Question: This question is a followup to one I asked some time ago:
<URL>
After experimentation, I've discovered some behavior which may be intended, or may be a bug, but either way is not desired by me. SSCCE:
'''
import java.awt.BasicStroke;
import java.awt.Color;
import java.awt.EventQueue;
import java.awt.Graphics;
import java.awt.Graphics2D;
import java.awt.RenderingHints;
import java.awt.geom.GeneralPath;
import javax.swing.JFrame;
import javax.swing.JPanel;
public class CornerTest {
private JFrame frame;
public static void main(String[] args) {
EventQueue.invokeLater(new Runnable() {
public void run() {
try {
CornerTest window = new CornerTest();
window.frame.setVisible(true);
} catch (Exception e) {
e.printStackTrace();
}
}
});
}
public CornerTest() {
initialize();
}
private void initialize() {
frame = new JFrame();
frame.setBounds(100, 100, 450, 300);
frame.setDefaultCloseOperation(JFrame.EXIT_ON_CLOSE);
JPanel panel = new JPanel() {
protected void paintComponent(Graphics g) {
GeneralPath path;
Graphics2D g2d = (Graphics2D) g;
g2d.setRenderingHint(RenderingHints.KEY_ANTIALIASING,
RenderingHints.VALUE_ANTIALIAS_ON);
g2d.setStroke(new BasicStroke(15.5f, BasicStroke.CAP_ROUND, BasicStroke.JOIN_ROUND));
g2d.setColor(Color.BLACK);
path = new GeneralPath();
path.moveTo(100, 100);
path.lineTo(200, 100);
path.lineTo(100, 50);
g2d.draw(path);
}
};
frame.setBackground(Color.CYAN);
frame.add(panel);
}
}
'''
By taking the line 'path.lineTo(100, 50);' and playing with the second argument, we can change the angle of the path drawn. See the image below for various examples.

Basically, I am drawing a 'GeneralPath' with the angle slightly decreasing in each image. Eventually (in the bottom image) the angle reaches zero. In this case, the rounded "join" no longer is painted. This sort of makes sense, but it sort of doesn't. I'm not sure if it is intended. Interestingly, if you change the angle to greater than 0 (i.e. by changing the line referenced above to 'path.lineTo(100, 99.999);' the rounded corner is drawn again.
In my application it is possible for paths to double back on themselves (i.e. create zero degree angles), and in this case it is much more appealing aesthetically to have the join round drawn in such a case. Is there any way I can hack the Java source to make this work?
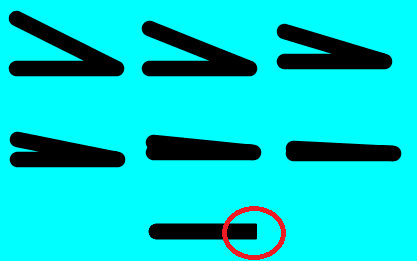
Answer: > I'm drawing very long paths with like 500+ points, it will add a lot of overhead to my paint method to check each "sub-path"
Don't build the GeneralPath in the paint method. You could use a wrapper class that will filter each point as it is added. The code here will compare the slope of the line every time a point is about to be added. When the slopes are the same a 'moveTo' is generated for the last point before the 'lineTo' is added. This will cause the round stroke to be generated:
'''
import java.awt.*;
import java.awt.Color;
import java.awt.EventQueue;
import java.awt.Graphics;
import java.awt.Graphics2D;
import java.awt.RenderingHints;
import java.awt.geom.*;
import java.util.List;
import java.util.ArrayList;
import javax.swing.JFrame;
import javax.swing.JPanel;
public class CornerTest {
private JFrame frame;
public static void main(String[] args) {
EventQueue.invokeLater(new Runnable() {
public void run() {
try {
CornerTest window = new CornerTest();
window.frame.setVisible(true);
} catch (Exception e) {
e.printStackTrace();
}
}
});
}
public CornerTest() {
initialize();
}
private void initialize() {
frame = new JFrame();
frame.setBounds(100, 100, 450, 450);
frame.setDefaultCloseOperation(JFrame.EXIT_ON_CLOSE);
final GeneralPath gp = new GeneralPath();
MyGeneralPath path = new MyGeneralPath(gp);
path.moveTo(100, 100);
path.lineTo(200, 100);
path.lineTo(100, 50);
// path.lineTo(50, 100);
path.flush();
JPanel panel = new JPanel() {
protected void paintComponent(Graphics g) {
Graphics2D g2d = (Graphics2D) g;
g2d.setRenderingHint(RenderingHints.KEY_ANTIALIASING,
RenderingHints.VALUE_ANTIALIAS_ON);
g2d.setStroke(new BasicStroke(15.5f, BasicStroke.CAP_ROUND, BasicStroke.JOIN_ROUND));
g2d.setColor(Color.BLACK);
g2d.draw(gp);
}
};
frame.setBackground(Color.CYAN);
frame.add(panel);
}
static class MyGeneralPath
{
private GeneralPath path;
private List<Point2D.Double> points = new ArrayList<Point2D.Double>();
public MyGeneralPath(GeneralPath path)
{
this.path = path;
}
public void moveTo(double x, double y)
{
flush();
points.add( new Point2D.Double(x, y) );
}
public void lineTo(double x, double y)
{
Point2D.Double point = new Point2D.Double(x, y);
checkSlope(point);
points.add( point );
}
private void checkSlope(Point2D.Double p3)
{
int size = points.size();
if (size < 2 )
return;
Point2D.Double p2 = points.get(size - 1);
Point2D.Double p1 = points.get(size - 2);
double slope1 = (p2.getY() - p1.getY()) / (p2.getX() - p1.getX());
double slope2 = (p3.getY() - p2.getY()) / (p3.getX() - p2.getX());
if (slope1 == slope2)
moveTo(p2.getX(), p2.getY());
}
public void flush()
{
int size = points.size();
if (size == 0)
return;
Point2D.Double point = points.get(0);
path.moveTo(point.getX(), point.getY());
for (int i = 1; i < size; i++)
{
point = points.get(i);
path.lineTo(point.getX(), point.getY());
}
points.clear();
}
}
}
'''